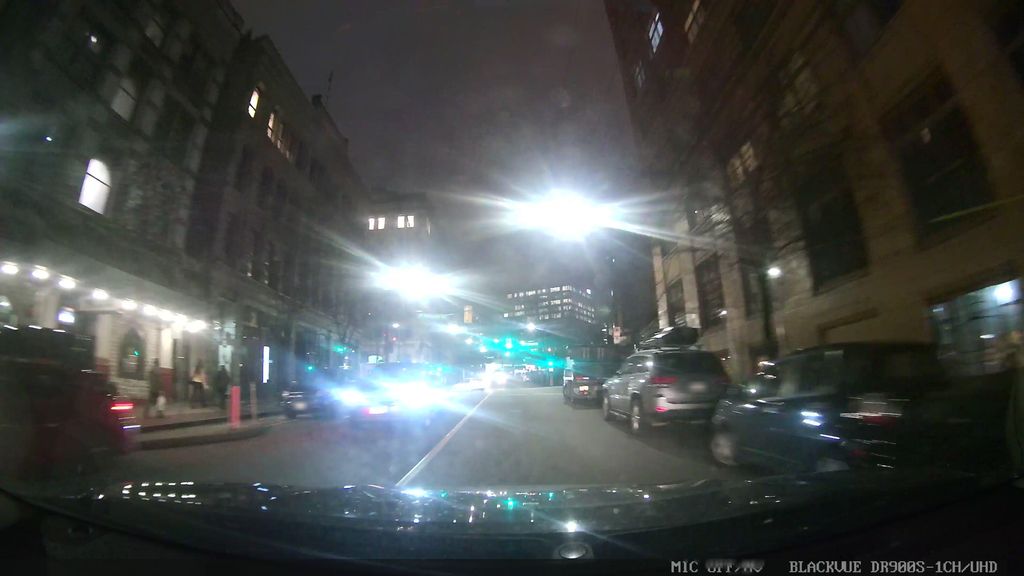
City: vancouver